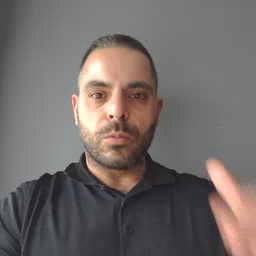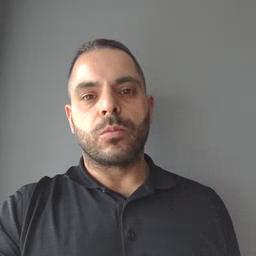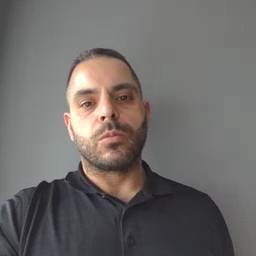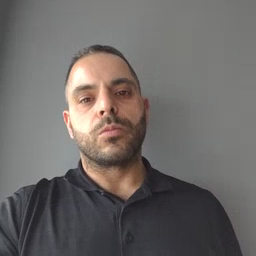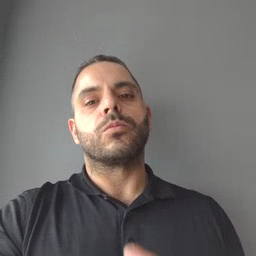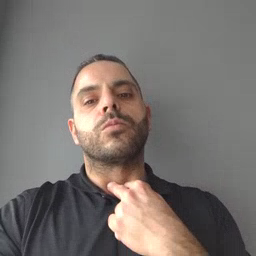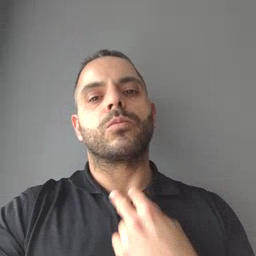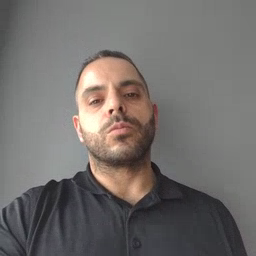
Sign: stuck